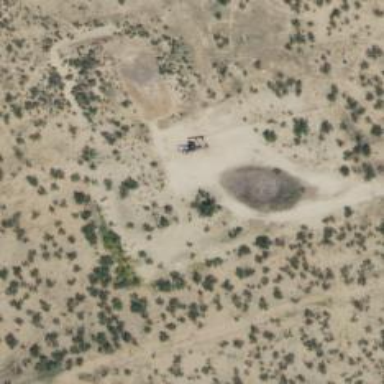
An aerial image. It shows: Petroleum well.